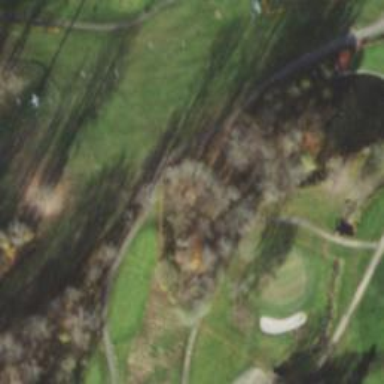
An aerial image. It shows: Path designated for golf carts.